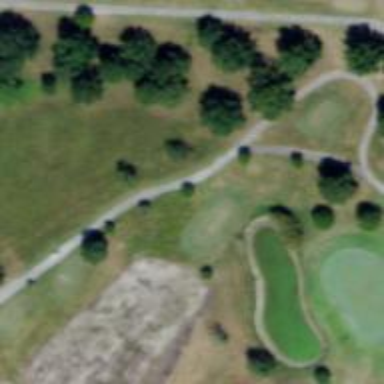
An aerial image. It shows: Path for both roads and golfers.